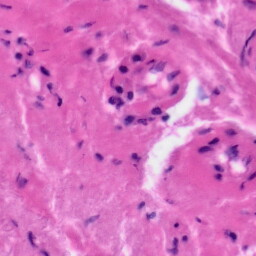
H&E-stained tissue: Tonsil